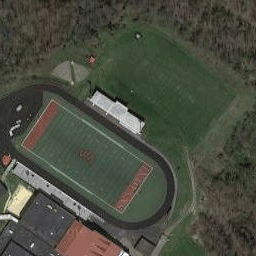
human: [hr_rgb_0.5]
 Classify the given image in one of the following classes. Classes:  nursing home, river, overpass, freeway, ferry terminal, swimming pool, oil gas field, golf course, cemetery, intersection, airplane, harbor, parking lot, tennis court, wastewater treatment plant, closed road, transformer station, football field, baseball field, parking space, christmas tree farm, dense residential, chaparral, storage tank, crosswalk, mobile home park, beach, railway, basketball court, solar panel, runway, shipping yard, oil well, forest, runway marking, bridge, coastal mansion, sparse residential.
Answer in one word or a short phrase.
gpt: football field